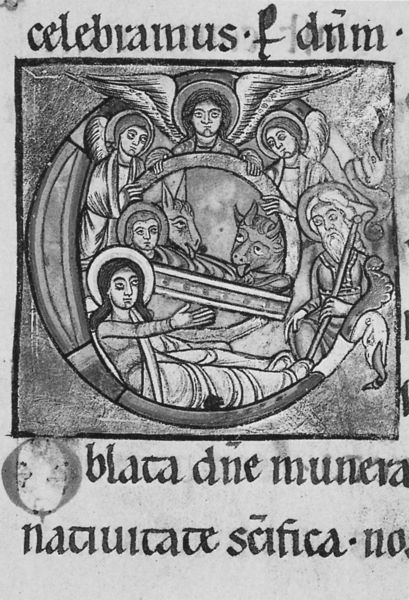
Titel: Sakramentar
Standort: Herkunftsort: Saint-Amand (EU - F)
Institution: Valenciennes, Bibliothèque Municipale
Schlagwörter: flügel, gott, schwarz, weiss, tier, tiere, bibel, bild, kind, esel, kreis, pferd, engel, schrift, stab, fotografie, buch, schwarzweiß, buchstabe, initiale, heiligenschein, christus, jesus, teufel, mittelalter, heilig, maria, ochse, josef, geburt, krippe, weihnachten, ochs, latein, buchmalerei, manuskript, jesue, bich, c, 12. jahrhundert, oblata, celebramus